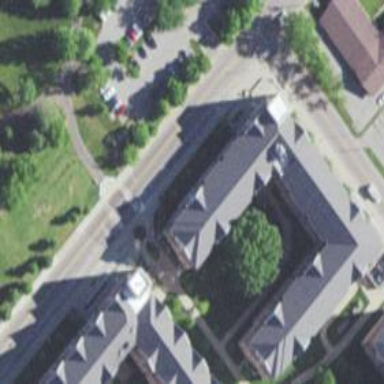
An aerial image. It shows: Dormitory building.